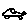
Label: car